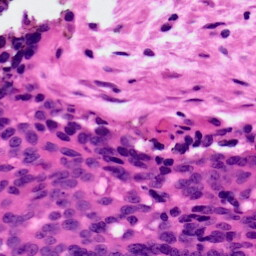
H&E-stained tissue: Ovarian